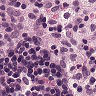
Metastatic tissue present: no